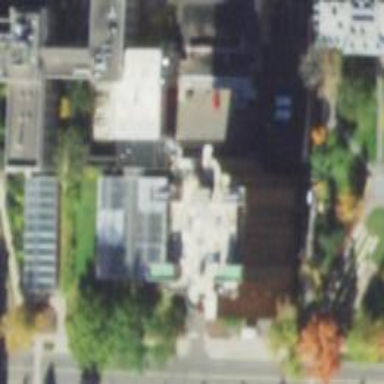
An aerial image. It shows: University building.